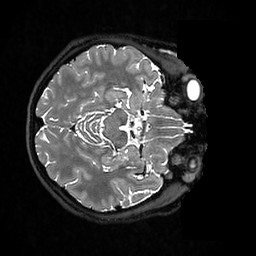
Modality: T2w
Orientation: axial
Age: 22
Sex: female
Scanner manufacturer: ge
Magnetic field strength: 3 T
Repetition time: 3.202 s
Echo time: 0.06609 s